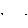
Label: fish